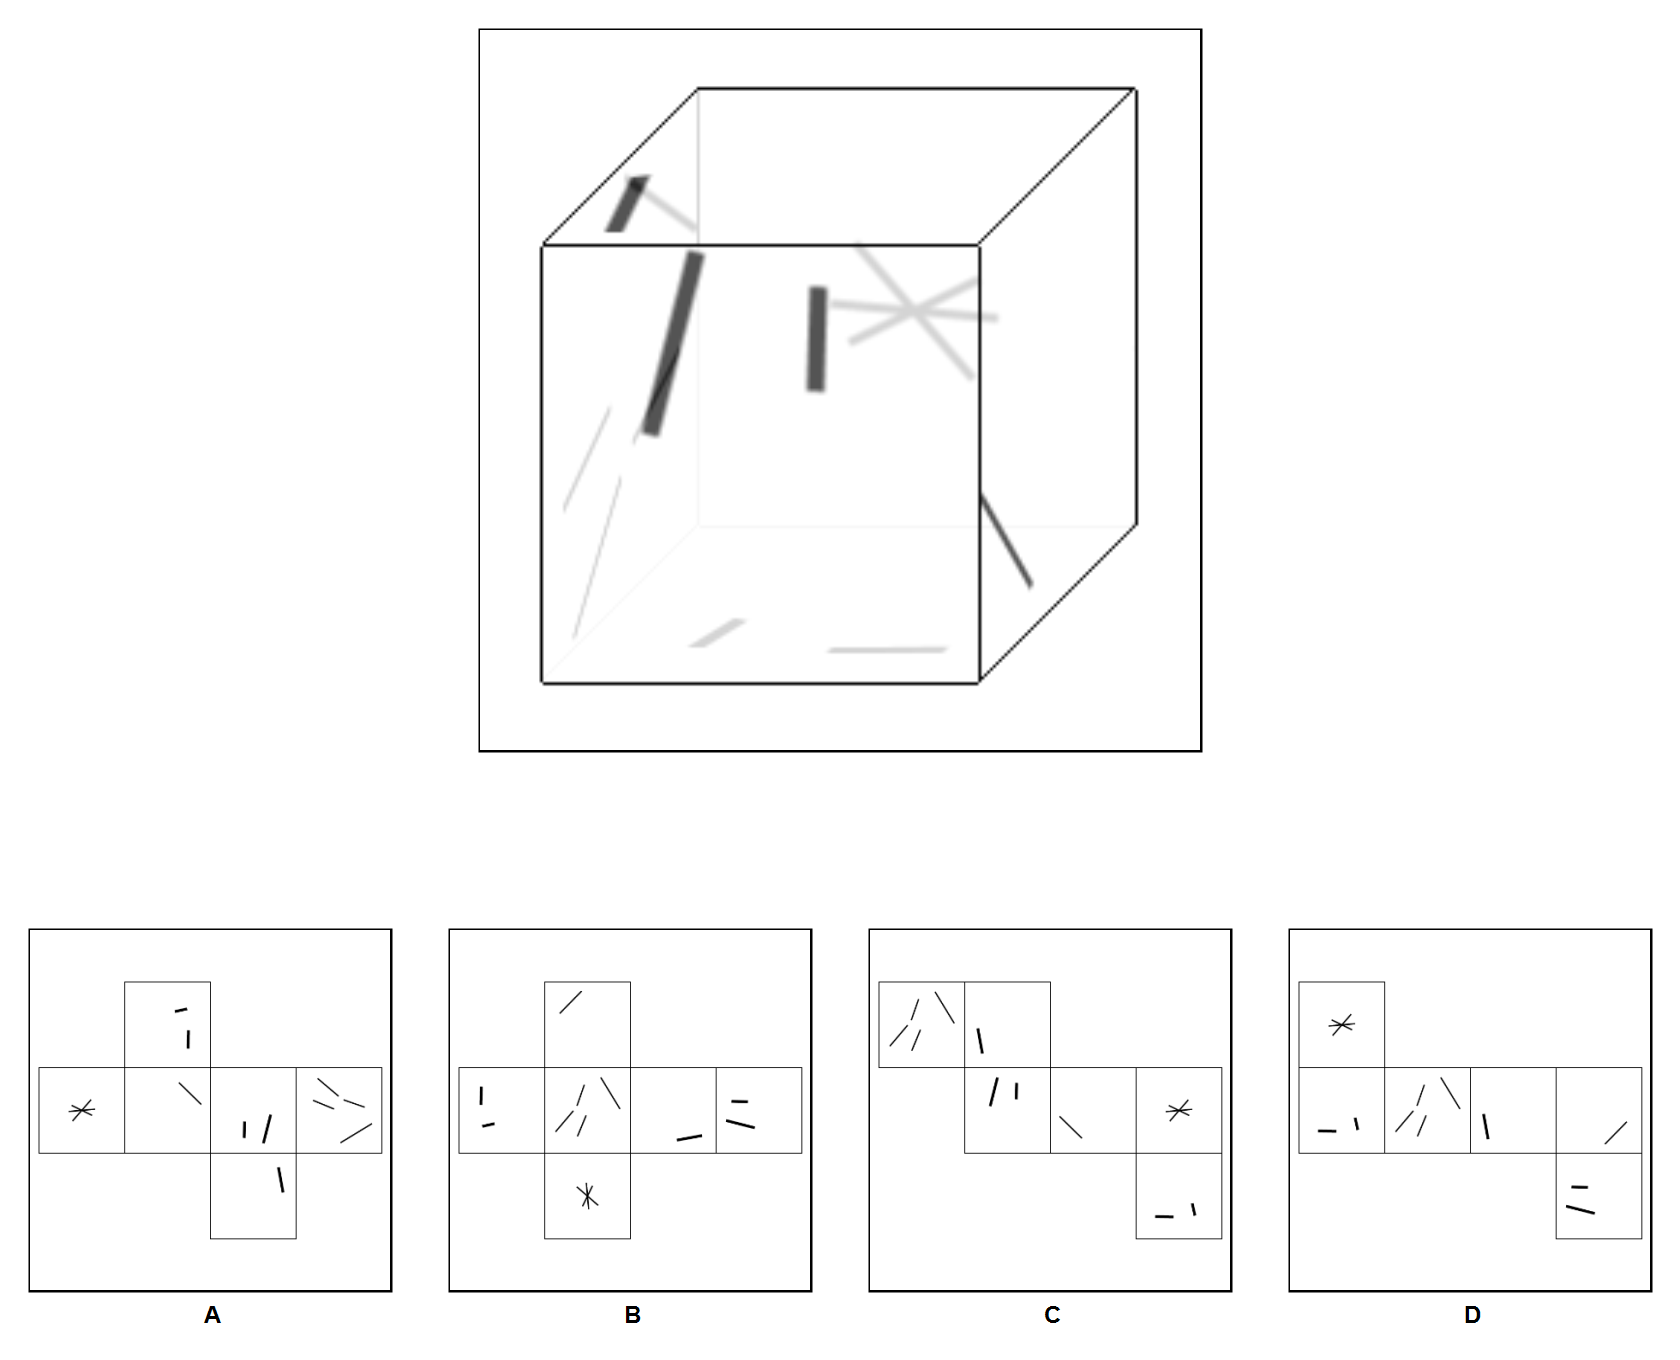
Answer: B